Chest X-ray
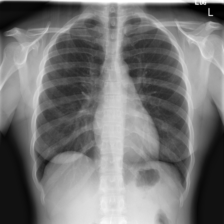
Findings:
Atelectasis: negative
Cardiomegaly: negative
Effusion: negative
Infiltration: negative
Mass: negative
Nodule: negative
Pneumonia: positive
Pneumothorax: negative
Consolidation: negative
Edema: negative
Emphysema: negative
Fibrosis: negative
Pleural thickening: negative
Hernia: negative